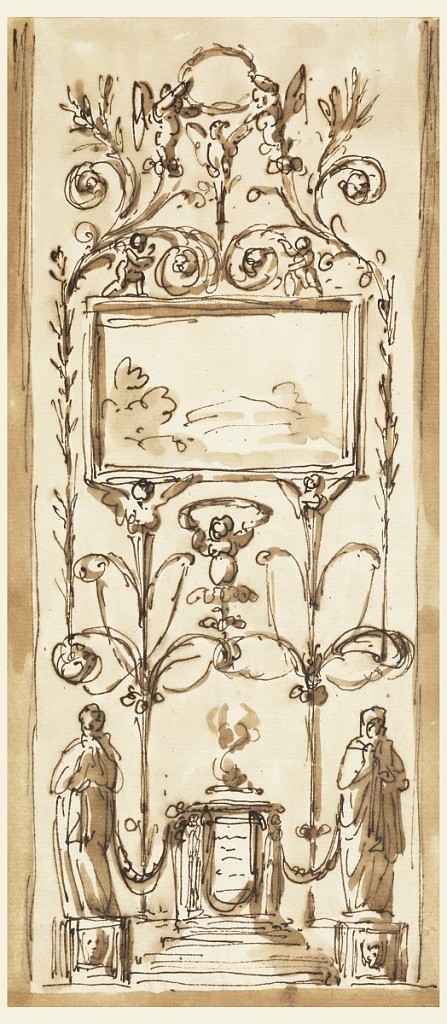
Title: Decoration of a Panel
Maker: Giuseppe Barberi, Italian, 1746–1809
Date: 1775–90
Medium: Pen and brown ink, brush and brown wash on cream laid paper, lined
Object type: Drawing
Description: Below, in the center, is a circular altar; beside it are two figures upon bases. They are connected with the altar by a festoon and with each other by a hemicycle. Upon the latter stand two gaine candelabra with winged busts on top which support the oblong frame of a landscape. Beside it are stems rising from scrolls of the candelabra, dividing above into scrolls. Above, are two half figures raising a wreath over an eagle. Two putti stand upon the frame.